Question: I'm looking at this <URL> for filling a Text widget with a background colour. However I want the background colour to appear for the entire line not just where there is text. So from the example I could just say:
'''
text.tag_add("here", "1.0", "1.80")
text.tag_config("here", background="yellow", foreground="blue")
'''
This is because a standard Text widget is 80 characters wide. This didn't work either did:
'''
text.tag_add("here", "1.0", 1.END)
text.tag_config("here", background="yellow", foreground="blue")
'''
These both had the same undesired effects. The effect I am trying to achieve is something similar to the iTunes list(see image) where each line alternates in colour. Is this going to be achieveable with the using the Text Element? I know that they are tables in with alternating rows being different colours however as I have simple strings that vary on another factor and thought it would be a good way to show the difference.

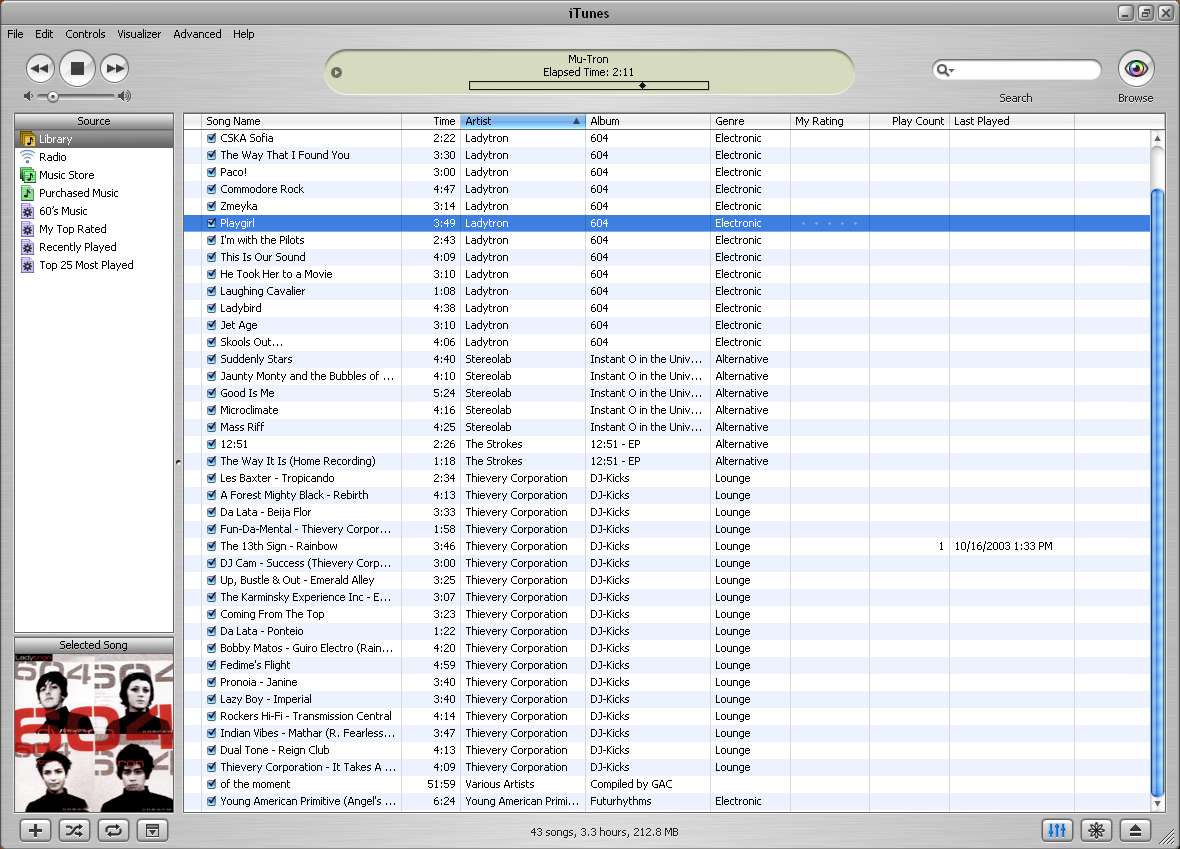
Answer: Specify 'line_number + 1' '.' '0' as 'endindex'.
Specify 'line_number' '.0+1lines' as 'endindex'.
(See <URL>
Minimal example:
'''
try:
from tkinter import *
except ImportError:
from Tkinter import *
text = Text()
text.pack()
text.insert(END, '1st
2nd
3rd')
# text.tag_add("here", "2.0", "3.0") # <----------------------
text.tag_add("here", "2.0", "2.0+1lines") # <----------------------
text.tag_config("here", background="yellow", foreground="blue")
mainloop()
'''